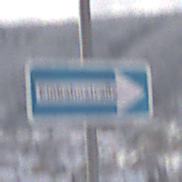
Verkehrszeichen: EinbahnstrasseRechtsweisend
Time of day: MorningAfternoon
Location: Outdoor (Nature)
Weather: PartlyCloudy
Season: Winter
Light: Natural